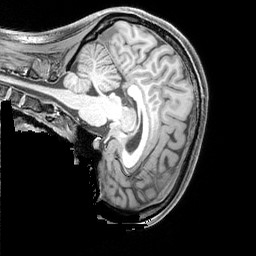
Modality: T1w
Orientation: sagittal